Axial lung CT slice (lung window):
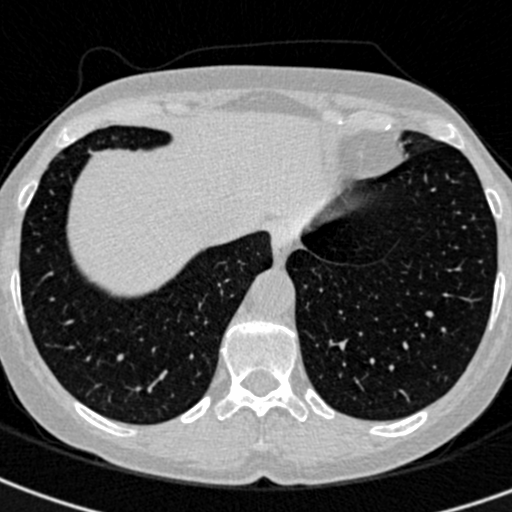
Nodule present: no